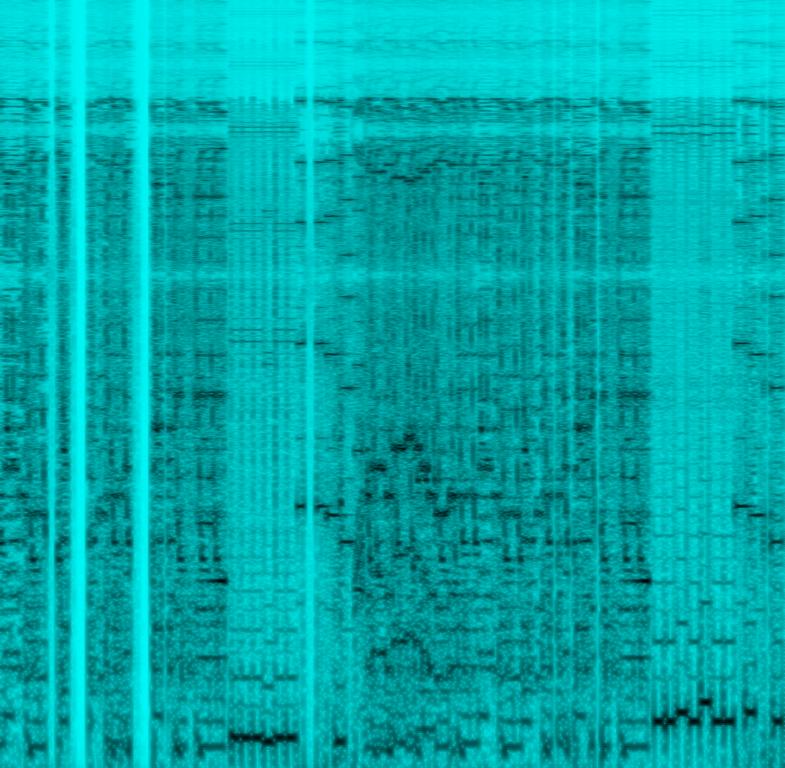
This music clip is an instrumental. The tempo is fast with different electronic sounds from a video game. The sounds and music are dissonant and unrelated. There are sounds of shooting, beeping, and game ending. This music is video game music.